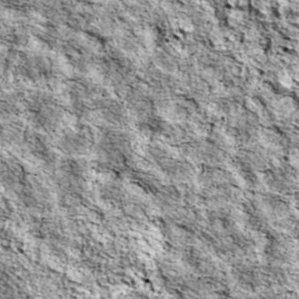
Label: non_frost